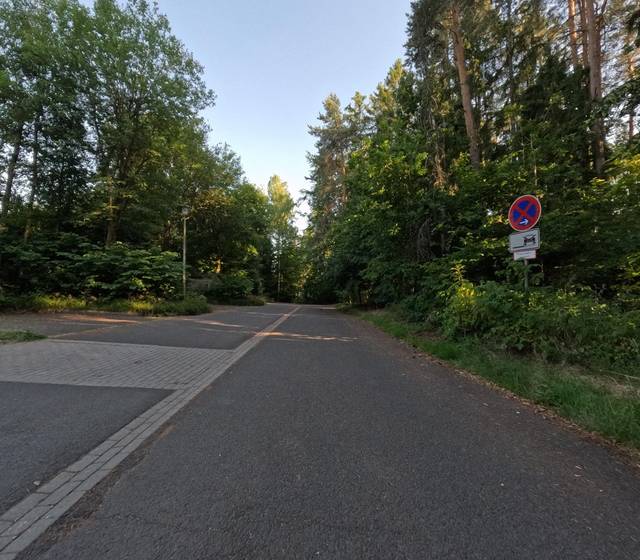
Region: Germany
Coordinates: 50.007, 12.059